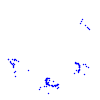
Particle: proton